Field crop: tomato
Growth stage: 2
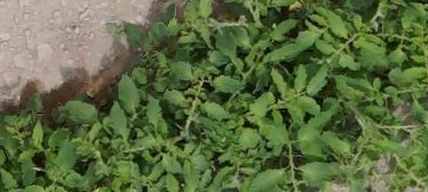
Species: tomato